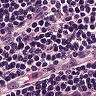
Metastatic tissue present: no